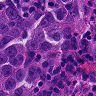
Metastatic tissue present: yes